Field crop: tomato
Growth stage: 1
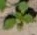
Species: solanum